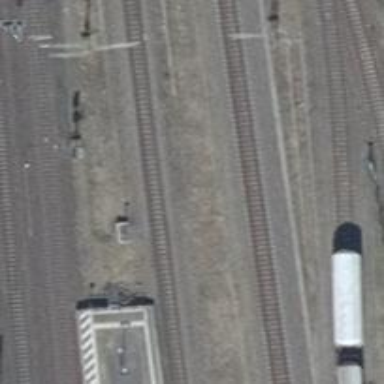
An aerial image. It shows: Railway signal.